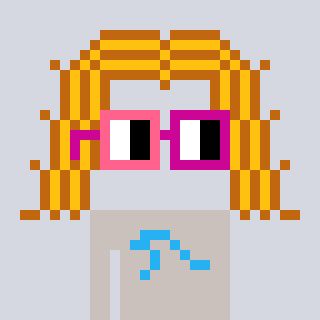
a pixel art character with square pink and red glasses, a hair-shaped head and a foggrey-colored body on a cool background